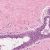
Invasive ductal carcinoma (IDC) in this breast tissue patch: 0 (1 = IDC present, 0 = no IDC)